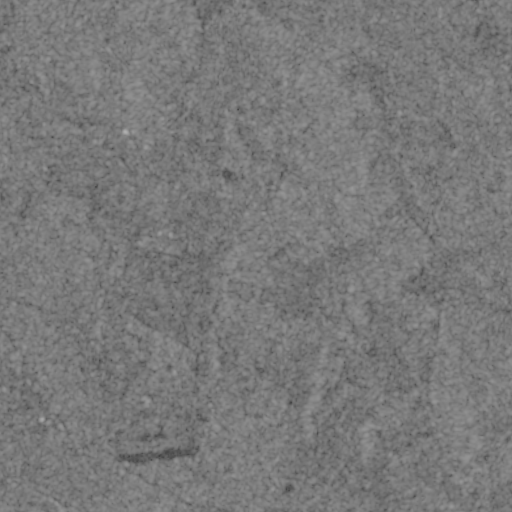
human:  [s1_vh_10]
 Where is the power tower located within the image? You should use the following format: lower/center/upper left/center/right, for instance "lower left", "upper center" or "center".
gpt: The power tower is located in the lower left of the image.
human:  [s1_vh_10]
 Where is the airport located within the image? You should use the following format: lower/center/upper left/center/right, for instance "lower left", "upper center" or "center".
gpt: There is no airport in the image.

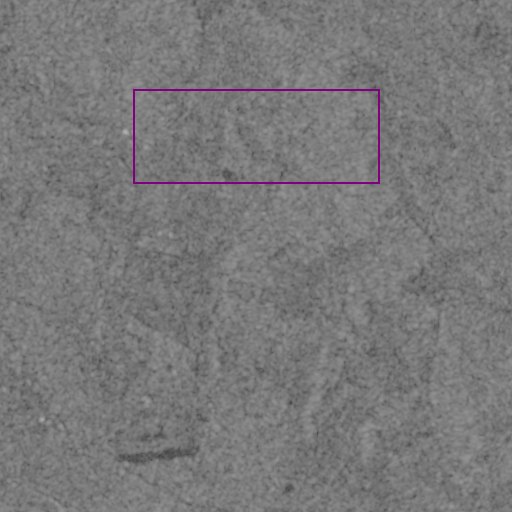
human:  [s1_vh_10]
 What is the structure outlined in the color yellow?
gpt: There is no yellow outline.
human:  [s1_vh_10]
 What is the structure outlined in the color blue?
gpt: There is no structure outlined in blue.